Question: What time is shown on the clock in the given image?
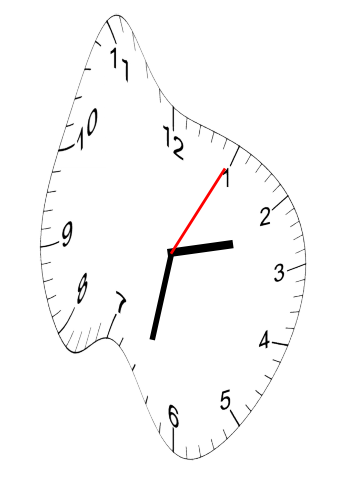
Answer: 02:32:05